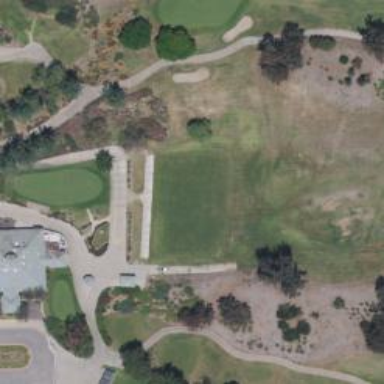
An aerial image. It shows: Golf course surrounded by greenery.